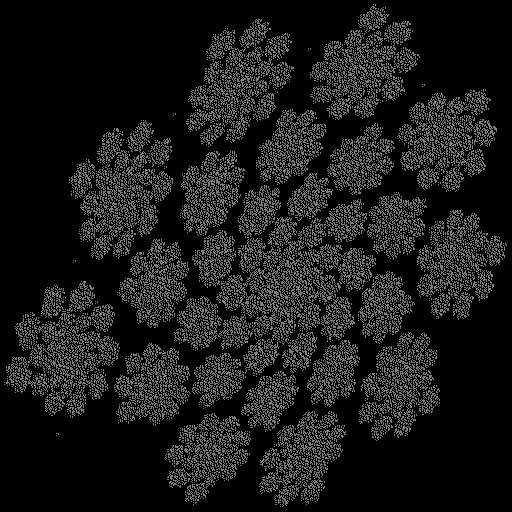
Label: flower